Field crop: maize
Growth stage: 2
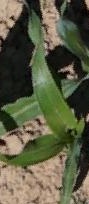
Species: maize